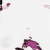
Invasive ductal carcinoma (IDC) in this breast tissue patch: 0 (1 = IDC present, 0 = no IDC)